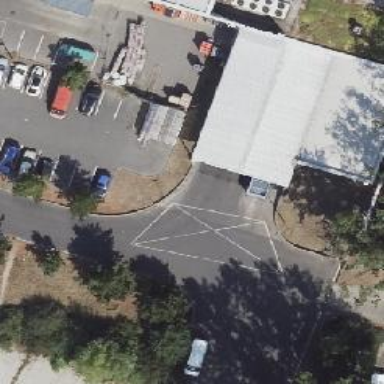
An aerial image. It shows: Asphalt parking aisle road for service vehicles.